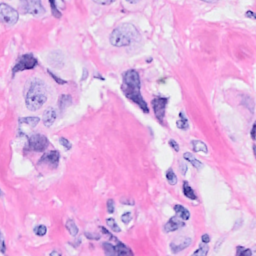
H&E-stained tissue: Breast